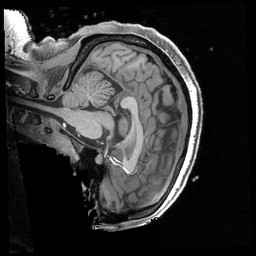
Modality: T1w
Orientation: sagittal
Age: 28
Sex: female
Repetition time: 2.4 s
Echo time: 0.00222 s